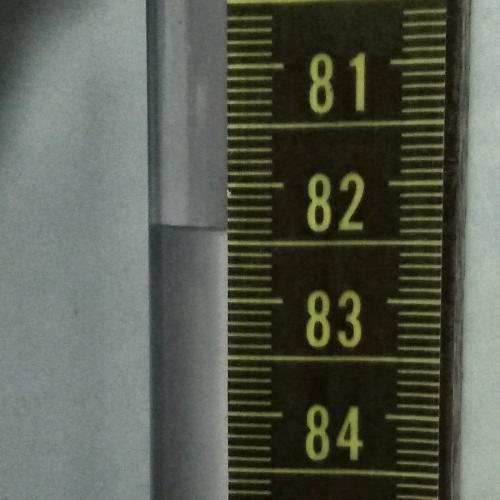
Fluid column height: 82.4 cm